Стигматическое изображение — изображение, каждая точка которого соответствует ровно одной точке изображаемого объекта. Оптическая система, формирующая стигматическое изображение трёхмерной области, называется абсолютной. Для формирования стигматического изображения необходимо, чтобы лучи, испущенные каждой точкой оптического объекта, после прохождения через оптическую систему пересекались строго в одной точке. Как следствие, в таких системах отсутствуют явления аберрации и дифракции света. Примером абсолютной оптической системы является «Рыбий глаз» Максвелла, представляющий собой неоднородную сферически-симметричную среду. В рамках данной задачи вам сначала предстоит описать оптические параметры «Рыбьего глаза», а затем проанализировать изображения, получаемые при использовании данной системы.
Часть A. Показатель преломления «Рыбьего глаза» (3.5 балла) Для начала рассмотрим среду с произвольной зависимостью $n(r)$. Обозначим центр среды за точку $O$, а точку траектории луча - за $A$, при этом $OA=r$. Также введём угол $\alpha$ между волновым вектором луча $\vec{k}$ и вектором $\overrightarrow{OA}$ .
Кривизной плоской кривой $\rho$ называется величина, обратная радиусу кривизны траектории. Она может быть найдена следующим образом: $$\rho=\frac{d\theta}{dl} $$ где $dl$ — элемент длины кривой, а $d\theta$ — угол поворота касательной к кривой. Выразите кривизну траектории луча $\rho$ через $r$, $\alpha$ и $\displaystyle\frac{d\alpha}{dr}$.
Рассмотрим произвольную траекторию луча. Пусть при ${OA}_0=r_0$ показатель преломления $n(r_0)=n_0$, а угол $\alpha(r_0)=\alpha_0$. Выразите кривизну траектории луча при $OA=r$ через $n_0$, $r_0$, $\alpha_0$, $r$, $n(r)$ и $\displaystyle\frac{dn(r)}{dr}$. «Рыбий глаз» Максвелла обладает следующим свойством: любой луч, испущенный в некоторой его точке, движется по линии постоянной кривизны.
Используя результат пункта $\textbf{A2}$ , покажите, что кривизна траектории любого луча постоянна при условии: $$n(r)=\frac{n_1}{1+\left(\displaystyle\frac{r}{a}\right)^2} $$ где $n_1$ и $a$ — некоторые положительные постоянные. Во всех остальных пунктах части $\textbf{A}$ эти постоянные считаются известными. Выразите кривизну траектории луча $\rho$ через, $a$, $r_0$ и $\alpha_0$.
Чему равна максимально возможная кривизна траектории луча $\rho_{max}$ при произвольных значениях $r_0$ и $\alpha_0$? Ответ выразите через $a$. Ответ выразите через $a$. Ответ выразите через $a$.
Покажите, что траектории всех лучей, испущенных из точки $A$, находящейся на расстоянии $r_0$ от точки $O$, действительно проходят через одну общую точку $B$. Найдите также величину расстояния $AB=L$. Ответ выразите через $r_0$ и $a$.
Часть B. Источники на поверхности «Рыбьего глаза» (2.5 балла) В 1905 году Роберт Вуд реализовал идею «Рыбьего глаза», в качестве которого использовался шар радиуса $R$, показатель преломления $n$ вещества которого зависел от расстояния $r$ до центра шара по закону: $$n(r)=\displaystyle\frac{2}{1+\left(\displaystyle\frac{r}{R}\right)^2} $$ В этой части задачи вам предлагается исследовать изображения точечных источников света на поверхности «Рыбьего глаза» в системе, состоящей из него и идеальной собирающей линзы. На поверхности «Рыбьего глаза» расположены два точечных источника света. На рисунке, приведённом на миллиметровой бумаге, показаны положения точечных источников света $S_1$ и $S_2$, их изображений в системе, состоящей из «Рыбьего глаза» и идеальной собирающей линзы $S'_1$ и $S'_2$ (причём неизвестно, соответствуют ли источник и изображение с одинаковыми индексами друг другу), а также главного оптического центра линзы $O$. Рисунок приведён в некотором масштабе, $L=10~\text{см}$ — длина стороны квадратной клетки. «Рыбий глаз» целиком находится за фокальной плоскостью линзы.
Из принципа Ферма следует, что время движения всех лучей от точки $A$ до точки $B$ одинаково. Найдите время $T$ после вспышки лучей, через которое произойдёт их фокусировка. Ответ выразите через $n_1$, $r_0$, $a$ и скорость света в вакууме $c$. $\textit{Примечание:}$ вам может понадобиться следующий интеграл: Найдите время $T$ после вспышки лучей, через которое произойдёт их фокусировка. Ответ выразите через $n_1$, $r_0$, $a$ и скорость света в вакууме $c$. $\textit{Примечание:}$ вам может понадобиться следующий интеграл: $$\int\frac{dx}{1+k\cos x}=\frac{2}{\sqrt{1-k^2}}\arctan\left(\sqrt{\frac{1-k}{1+k}}\tan\frac{x}{2}\right)+C\quad\text{при}\quad -1<{k}<1 Найдите время $T$ после вспышки лучей, через которое произойдёт их фокусировка. Ответ выразите через $n_1$, $r_0$, $a$ и скорость света в вакууме $c$. $\textit{Примечание:}$ вам может понадобиться следующий интеграл: $$\int\frac{dx}{1+k\cos x}=\frac{2}{\sqrt{1-k^2}}\arctan\left(\sqrt{\frac{1-k}{1+k}}\tan\frac{x}{2}\right)+C\quad\text{при}\quad -1<{k}<1 $$
Найдите радиус «Рыбьего глаза» $R$.
Соответствует ли изображение $S'_1$ источнику $S_1$? Ответ обоснуйте.
Часть C. Фокусное расстояние «Рыбьего глаза» (2.0 балла) В данной части задачи вам предстоит описать «Рыбий глаз» как линзу в оптической системе. Во всех пунктах этой части задачи работайте в параксиальном приближении. Рассмотрим шар радиуса $R$, показатель преломления вещества $n$ которого зависит от расстояния $r$ до его центра по закону: $$n(r)=\displaystyle\frac{n_1}{1+\left(\displaystyle\frac{r}{a}\right)^2}\qquad n_1\geq{1+\left(\displaystyle\frac{R}{a}\right)^2} $$ Напомним, что оптическим центром оптической системы (если он существует) называется такая точка $O$, что любой луч, проходящий через неё, не преломляется и не смещается. Для «Рыбьего глаза» такой точкой является его центр. Фокусным расстоянием $F$ оптической системы называется расстояние между её оптическим центром $O$ и точкой фокусировки $F'$ параллельного пучка лучей, проходящих вблизи оптического центра системы, т.е $F=OF'$. Рассмотрим луч, падающий на «Рыбий глаз» с углом падения $\alpha\ll{1}$. Обозначим углы так, как показано на рисунке: 1) $\alpha$ — угол падения луча; 2) $\theta$ — угол преломления луча; 3) $\Delta\varphi$ — угол поворота вектора скорости луча при движении внутри «рыбьего глаза»; 4) $\Delta\alpha$ — полный угол поворота вектора скорости луча; 5) $\beta=\angle{NOM}$ — угол, характеризующий точку, в которой луч покидает «рыбий глаз». Далее, если точка фокусировки $F'$ находится левее точки $O$, будем считать «Рыбий глаз» рассеивающей линзой, а если правее — собирающей.
Найдите фокусное расстояние линзы $F$.
Найдите $\Delta{\varphi}$. Ответ выразите через $\alpha$, $n_1$, $a$ и $R$.
$\Delta{\alpha}$ можно представить как $\Delta{\alpha}=k\alpha$. Найдите коэффициент пропорциональности $k$. Ответ выразите через $n_1$, $R$ и $a$.
Выразите фокусное расстояние $F$ «Рыбьего глаза» через $R$ и $k$.
Часть D. Определение параметров «Рыбьего глаза» (4.0 балла) В данной части задачи анализируется следующая оптическая система: На главной оптической оси идеальной тонкой линзы некоторого радиуса $r$ расположен центр $O$ «Рыбьего глаза» радиуса $R=15~\text{см}$ на расстоянии $L=20~\text{см}$ от центра линзы $O'$. За линзой на том же расстоянии $L$ от неё расположен плоский экран. На рыбий глаз параллельно главной оптической оси линзы направляют очень узкий лазерный пучок света, расположенный на высоте $h$ над главной оптической осью линзы, который после прохождения оптической системы попадает на экран. Фокусные расстояния линзы и «Рыбьего глаза» обозначим за $F$ и $F_0$ соответственно. Напомним, что фокусное расстояние $F$ это алгебраическая величина, являющаяся положительной для собирающей линзы и отрицательной для рассеивающей.  На графике приведены две зависимости координаты $y$ лазерного пучка на экране от высоты $h$ лазера над главной оптической осью. Синяя (верхняя) зависимость получается при прохождения лазерного пучка через линзу, а красная (нижняя) зависимость получается, если лазерный пучок падает сразу на экран, минуя линзу. В эксперименте с линзой радиуса $r$ наблюдается скачок $y$ при $h_1=2.10~\text{см}$, а также стремление $y$ к бесконечности при $h_2=8.66~\text{см}$. Производная $\cfrac{dy}{dh}$ в нуле в эксперименте с линзой оказалась равна $k_1=8.62$. Линзу убрали, а эксперимент повторили, что целиком отображается нижней (красной) зависимостью. Производная $\displaystyle\frac{dy}{dh}$ в нуле в эксперименте без линзы оказалась равна $k_2=5.80$. Во всех пунктах данной части задачи обозначение углов то же, что было введено в части $\textbf{C}$, т.е $\Delta{\alpha}=k\alpha$.  В пунктах $\textbf{D1-D5}$ работайте в параксиальном приближении.
При фиксированных значениях $n_1$ укажите, собирающей или рассеивающей является линза при разных значениях параметра $a$. Ответ обоснуйте. Постройте графики зависимости фокусного расстояния $F(x)$ от параметра $x=\cfrac{R}{a}$ при всех его возможных значениях для $n_1=1.5;2.0;2.5;3.0;4.0$ и $R=5~\text{у.е}$.
Найдите зависимость координаты $y$ пучка на экране от $h< h_1$ в эксперименте с линзой. Ответ выразите через $h$, $L$, $F_0$, $F$ и $R$.
Найдите зависимость координаты $y$ пучка на экране от $h< h_1$ в эксперименте без линзы. Ответ выразите через $h$, $L$, $F_0$, $F$ и $R$.
Найдите с точностью до третьей значащей цифры значения фокусного расстояния «Рыбьего глаза» $F_0$ и коэффициента пропорциональности $k$.
Определите численное значение радиуса линзы $r$.
Найдите с точностью до третьей значащей цифры численное значение фокусного расстояния линзы $F$. Собирающая или рассеивающая эта линза? Коэффициента пропорциональности $k$ недостаточно для определения параметров $n_1$ и $a$ «Рыбьего глаза». Из асимптотического стремления $y$ к бесконечности при значении $h=h_2$ получим второе уравнение, связывающее $n_1$ и $a$. Для этого необходимо точно описать траекторию луча в «Рыбьем глазе». Угол падения пучка при значении $h=h_2$ обозначим за $\alpha_0$.
Получите точное выражение для $\Delta{\varphi}$. Ответ выразите через $\alpha$, $n_1$, $a$, $R$.
Получите уравнение, определяющее $n_1$. Уравнение должно содержать только $n_1$, $\alpha_0$ и $k$. Уравнение, полученное вами, не может быть решено на предоставленном вам калькуляторе, поскольку не может быть внесено в него целиком. Однако, углы $\theta$ и $\Delta{\varphi}$ могут быть найдены с помощью калькулятора.
Внесите в таблицу в листе ответов значения углов $\theta(n_1)$ и $\Delta{\varphi}(n_1)$ с точностью до сотых градуса для указанных значений $n_1$. Найдите с точностью до второй значащей цифры значения $n_1$ и $a$.
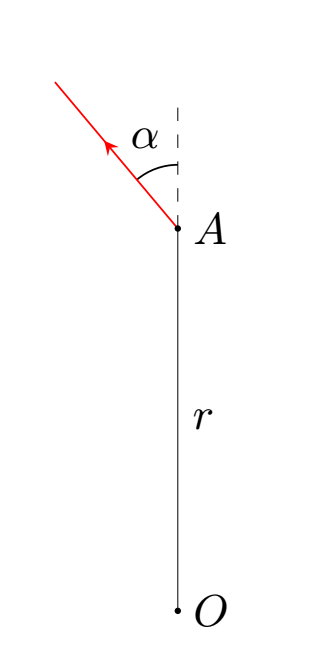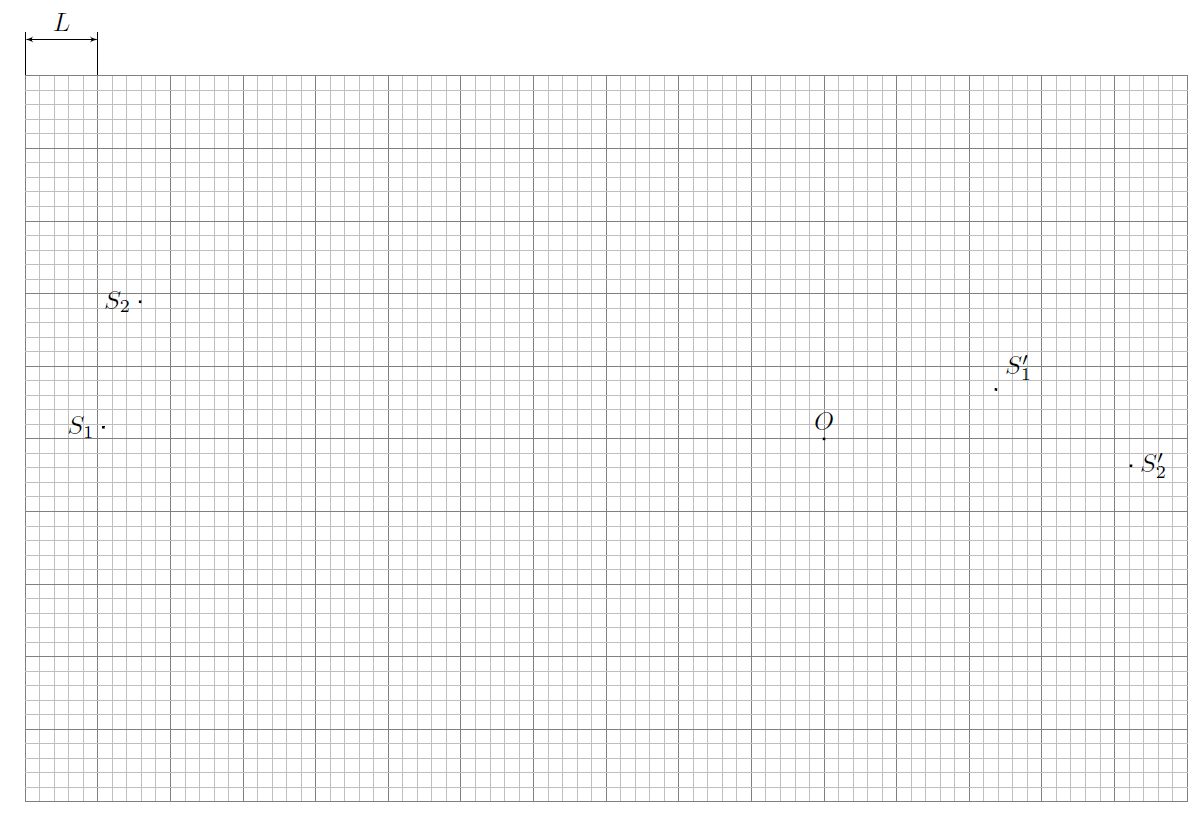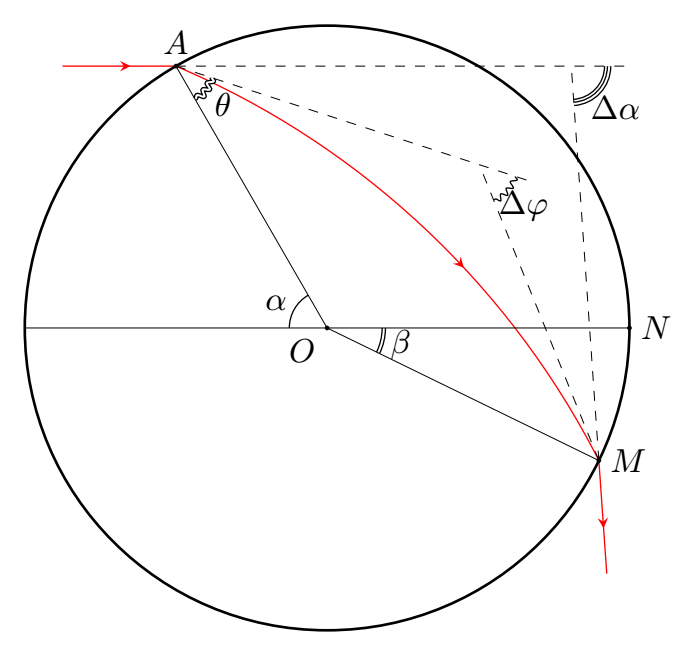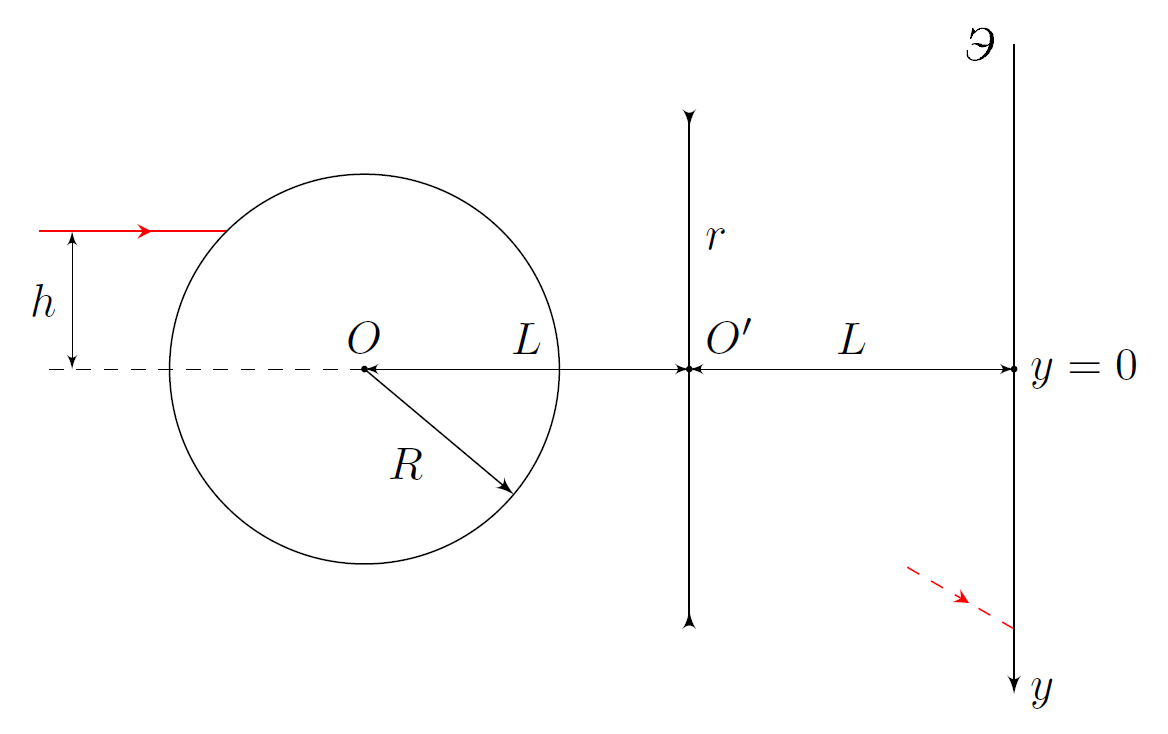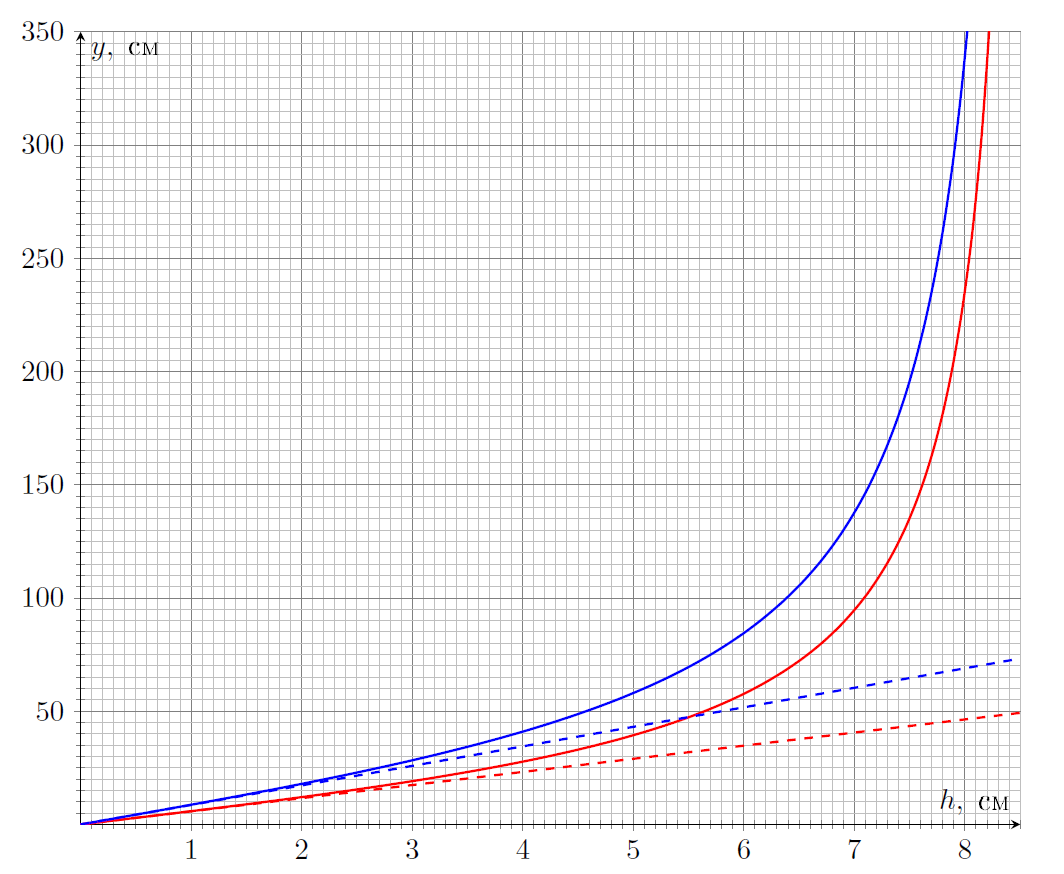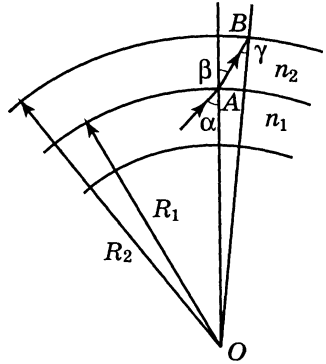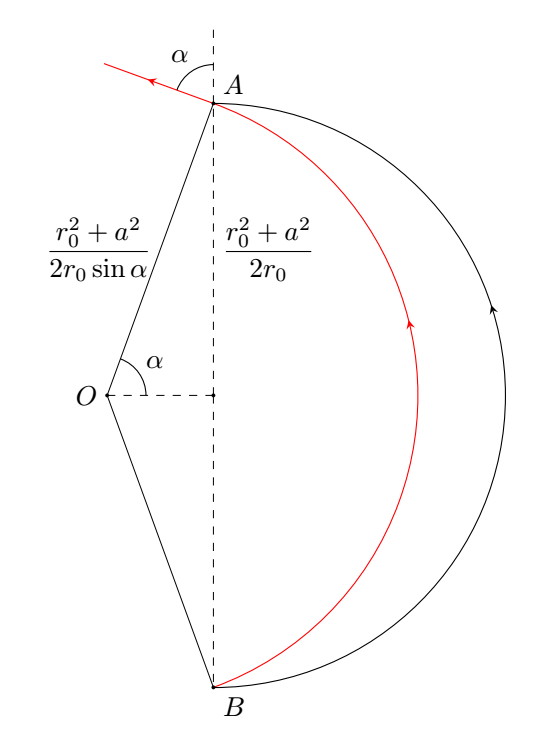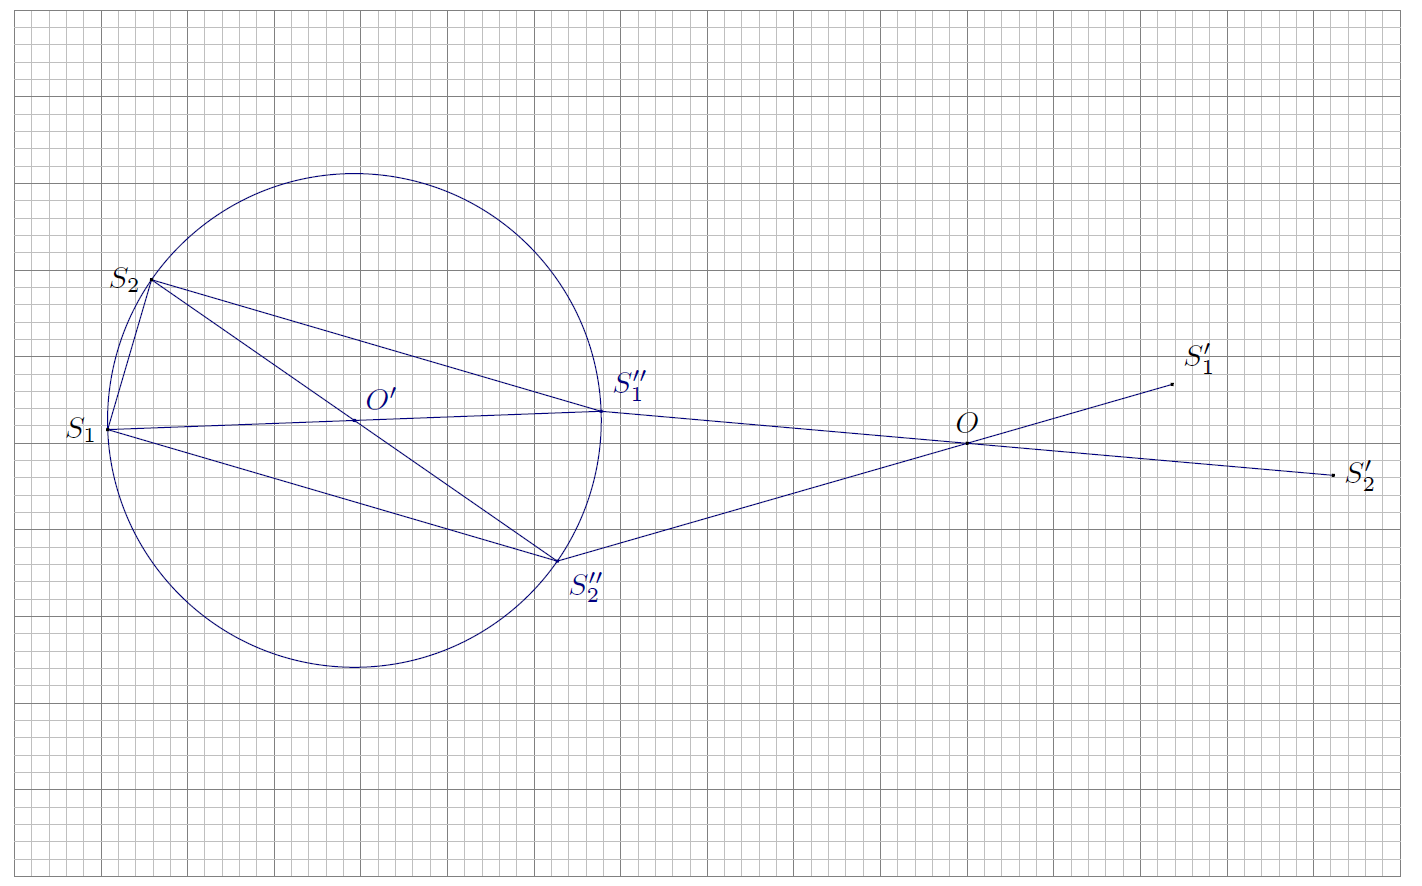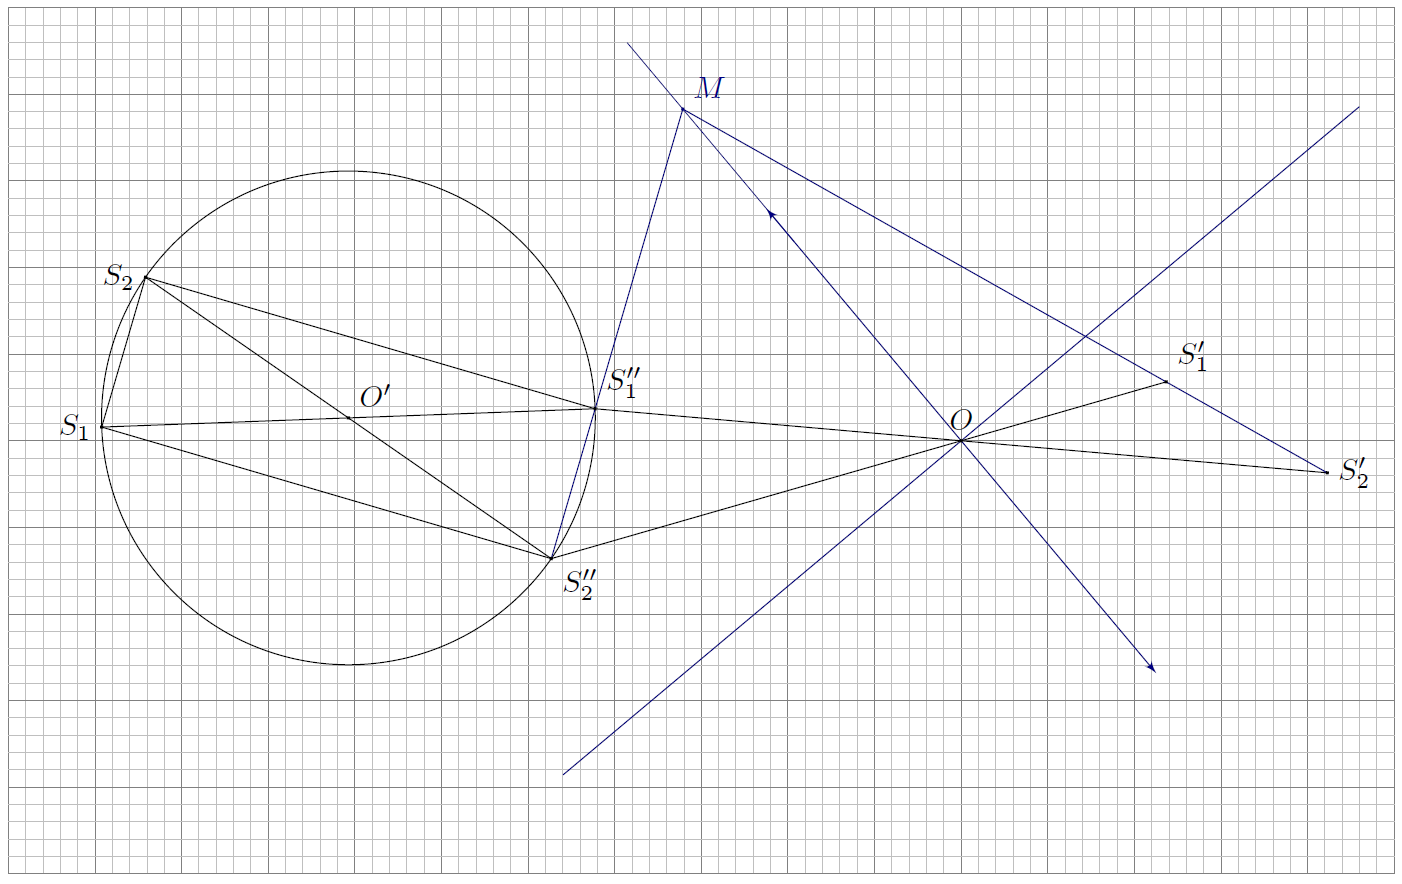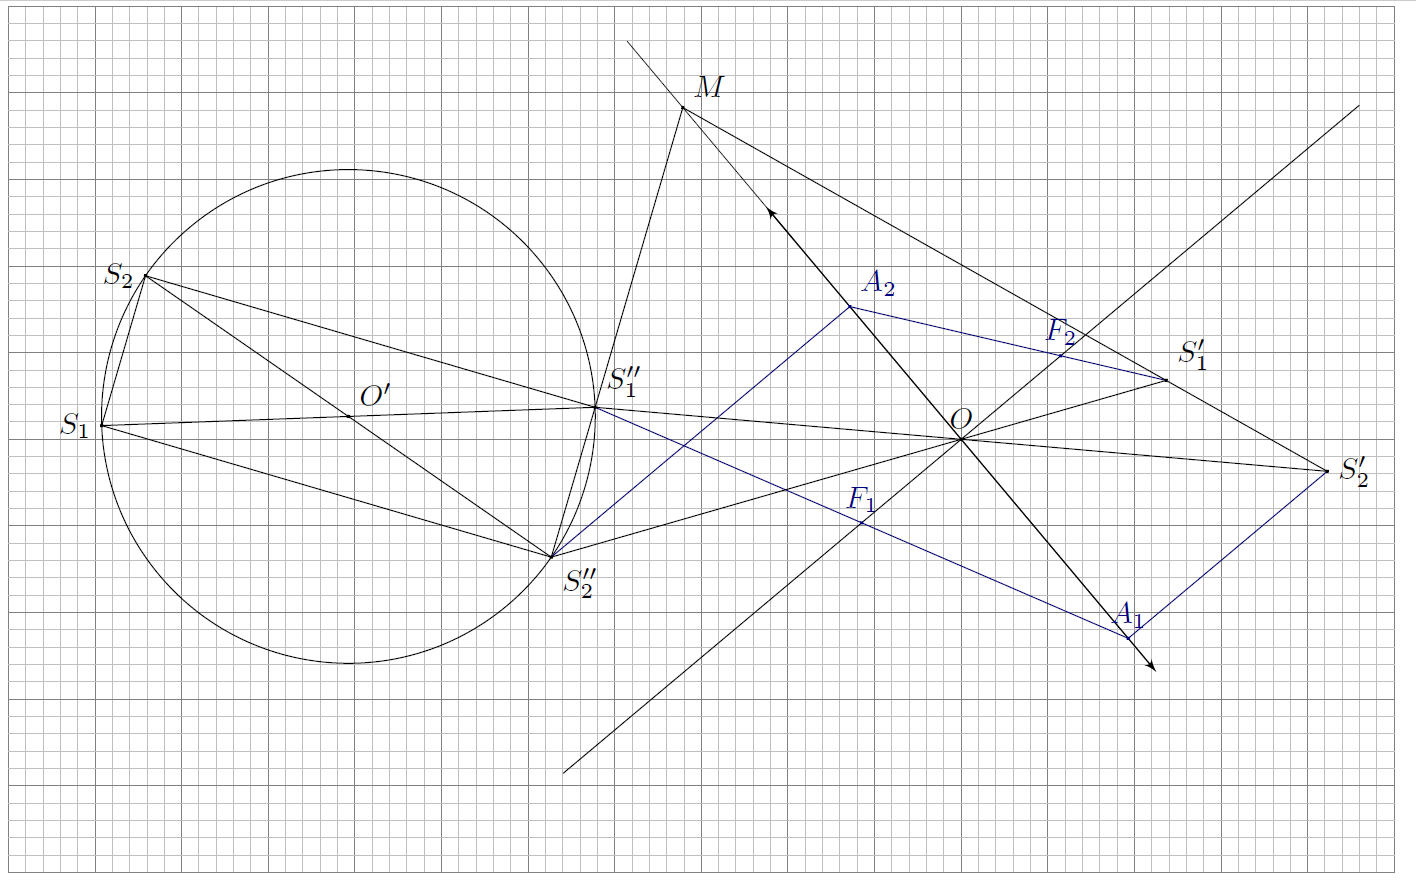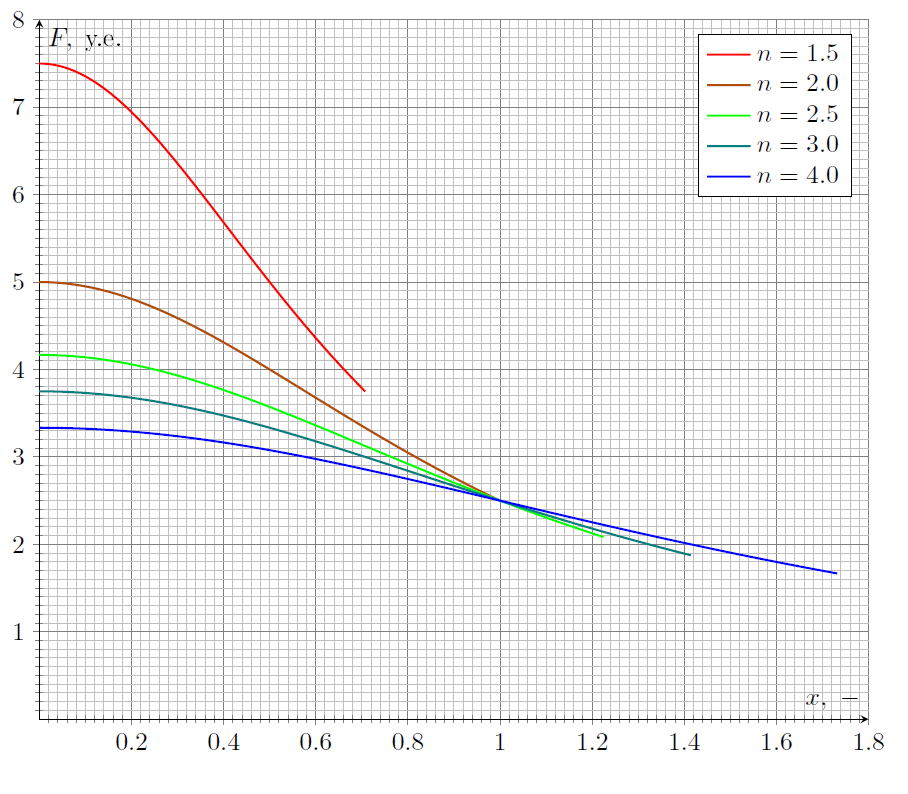
Кривизной плоской кривой $\rho$ называется величина, обратная радиусу кривизны траектории. Она может быть найдена следующим образом: $$\rho=\frac{d\theta}{dl} $$ где $dl$ — элемент длины кривой, а $d\theta$ — угол поворота касательной к кривой. Выразите кривизну траектории луча $\rho$ через $r$, $\alpha$ и $\displaystyle\frac{d\alpha}{dr}$.
Решение: Траектория луча будет плоской. Если $\alpha$ - угол между вектором скорости луча и линией $OA$, а $\varphi$- угол поворота линии $OA$: $$\tan\alpha=\frac{rd\varphi}{dr} $$ По определению кривизна равна $$\rho=\frac{d\theta}{dl} $$ где $dl$ - элемент длины траектории, а $d\theta$ - угол поворота касательной к ней. Выражения для $dl$ и $d\theta$ следующие: $$dl=\frac{dr}{\cos\alpha} \quad\quad\quad d\theta=d\alpha+d\varphi $$ Тогда $$\rho=\cos\alpha\left(\frac{d\alpha}{dr}+\frac{d\varphi}{dr}\right) $$ Выражая:
Ответ: $$\rho=\frac{d\sin\alpha}{dr}+\frac{\sin\alpha}{r} $$

Рассмотрим произвольную траекторию луча. Пусть при ${OA}_0=r_0$ показатель преломления $n(r_0)=n_0$, а угол $\alpha(r_0)=\alpha_0$.  Выразите кривизну траектории луча при $OA=r$  через $n_0$, $r_0$, $\alpha_0$, $r$, $n(r)$ и $\displaystyle\frac{dn(r)}{dr}$.
Решение: Докажем, что для любой траектории луча в сферически симметричной среде выполняется $$nr\sin\alpha=const=n_0r_0\sin\alpha_0 $$ Рассмотрим два тонких сферических слоя, радиусы которых $R_1$ и $R_2$. показатель преломления среды при $R\leq{R_1}$ равен $n_1$, а при $R_1\leq{R}\leq{R_2}$ - $n_2$. Пусть $\alpha$ и $\beta$ - углы падения и преломления на сфере радиуса $R_1$. Из Закона Снэлла для преломления получим: $$n_1\sin\alpha=n_2\sin\beta $$ Пусть $\gamma$ - угол падения на сфере радиуса $R_2$. Из теоремы синусов находим: $$\displaystyle\frac{R_1}{\sin\gamma}=\displaystyle\frac{R_2}{\sin\beta} $$ Исключим $\sin\beta$, получим: $$n_1R_1\sin\alpha=n_2R_2\sin\gamma $$ что и доказывает инвариантность величины $nr\sin\alpha$.  Отсюда находим: $$\frac{d\sin\alpha}{dr}=-\frac{n_0r_0\sin\alpha_0}{n^2r^2}\left(n+r\frac{dn}{dr}\right)\qquad\frac{\sin\alpha}{r}=\frac{n_0r_0\sin\alpha_0}{nr^2} $$ Подставляя в выражение для кривизны:
Ответ: $$\rho=-\frac{n_0r_0\sin\alpha_0}{n^2r}\frac{dn}{dr} $$

Используя результат пункта $\textbf{A2}$ , покажите, что кривизна траектории любого луча постоянна при условии:  $$n(r)=\frac{n_1}{1+\left(\displaystyle\frac{r}{a}\right)^2}  $$  где $n_1$ и $a$ — некоторые положительные постоянные.  Во всех остальных пунктах части $\textbf{A}$ эти постоянные считаются известными.  Выразите кривизну траектории луча $\rho$ через, $a$, $r_0$ и $\alpha_0$.
Решение: $\textit{Примечание:}$ полученные далее результаты могут быть найдены и прямой подстановкой выражения $n(r)$ в дифференциальное уравнение для $\rho$. Если траектория луча имеет постоянную кривизну, переменные разделяются: $$\int\frac{dn}{n^2}=-\frac{\rho}{n_0r_0\sin\alpha_0}\int rdr $$ Откуда $$\frac{1}{n}=\frac{\rho r^2}{2n_0r_0\sin\alpha_0}+C $$ где $C$ - некоторая постоянная интегрирования, определяемая из начальных условий: $$\displaystyle\frac{1}{n_0}-\displaystyle\frac{\rho r_0}{2n_0\sin\alpha_0}=C $$ Как видно, данная в условии задачи зависимость является решением полученного уравнения. Отсюда:
Ответ: $$\rho=\displaystyle\frac{2r_0\sin\alpha_0}{a^2+r^2_0} $$

Чему равна максимально возможная кривизна траектории луча $\rho_{max}$ при произвольных значениях $r_0$ и $\alpha_0$?  Ответ выразите через $a$.
Решение: Максимум, во-первых, достигается при $\sin\alpha_0=1$, а во-вторых - при $r_0=a$. Отсюда:
Ответ: $$\rho_{max}=\frac{1}{a} $$

Покажите, что траектории всех лучей, испущенных из точки $A$, находящейся на расстоянии $r_0$ от точки $O$, действительно проходят через одну общую точку $B$.  Найдите также величину расстояния $AB=L$. Ответ выразите через $r_0$ и $a$.
Решение: Так как $\rho\sim\sin\alpha_0$, центры всех окружностей лежат на прямой, перпендикулярной $OA$, при этом расстояние от этой прямой до точки $A$ равно $l=\displaystyle\frac{r^2_0+a^2}{2r_0}$.  Любые две окружности если пересекаются, то в двух точках. Тогда в силу симметрии вторая точка пересечения $B$ для всех окружностей будет общей и находится от точки $A$ на расстоянии $AB$, равном:
Ответ: $$AB=r_0+\displaystyle\frac{a^2}{r_0} $$

Из принципа Ферма следует, что время движения всех лучей от точки $A$ до точки $B$ одинаково.  Найдите время $T$ после вспышки лучей, через которое произойдёт их фокусировка.  Ответ выразите через $n_1$, $r_0$, $a$ и скорость света в вакууме $c$.  $\textit{Примечание:}$ вам может понадобиться следующий интеграл:  $$\int\frac{dx}{1+k\cos x}=\frac{2}{\sqrt{1-k^2}}\arctan\left(\sqrt{\frac{1-k}{1+k}}\tan\frac{x}{2}\right)+C\quad\text{при}\quad  -1<{k}<1  $$
Решение: $$\textbf{Первый способ} $$ Наиболее простой подход - рассмотреть луч, идущий вдоль линии $OA$. Движение будет прямолинейным, тогда: $$T=\int\limits_0^{r_0}\frac{ndr}{c}+\int\limits_0^{\frac{a^2}{r_0}}\frac{ndr}{c} $$ Подставляя зависимость $n(r)$ и вводя замену переменной $t=\displaystyle\frac{r}{a}$: $$T=\frac{n_1 a}{c}\left(\int\limits_0^{\frac{r_0}{a}}\frac{dt}{1+t^2}+\int\limits_0^{\frac{a}{r_0}}\frac{dt}{1+t^2}\right)=\frac{n_1a}{c}\left(\arctan\frac{r_0}{a}+\arctan\frac{a}{r_0}\right) $$ Таким образом, от $r_0$ время не зависит. $$\textbf{Второй способ} $$ Этот же результат можно получить, явно рассматривая движение по окружности. Рассмотрим ту, для которой $\alpha_0=\frac{\pi}{2}$. Пусть $\beta$ - угловое перемещение луча по окружности от начального положения. Тогда для $r^2$ из теоремы косинусов имеем: $$r^2=\left(\frac{a^2+r^2_0}{2r_0}\right)^2+\left(\frac{a^2-r^2_0}{2r_0}\right)^2-2\left(\frac{a^2+r^2_0}{2r_0}\right)\left(\frac{a^2-r^2_0}{2r_0}\right)\cos\beta $$ Перепишем чуть компактнее: $$r^2=\frac{a^4+r^4_0}{2r^2_0}-\frac{a^4-r^4_0}{2r^2_0}\cos\beta $$ Для промежутка времени имеем: $$dT=\frac{nd\beta}{c\rho}=\frac{a^2r_0n_1}{c(a^2+r^2_0)}\frac{d\beta}{1-\frac{a^2-r^2_0}{a^2+r^2_0}\cos\beta} $$ откуда $$T=\frac{nd\beta}{c\rho}=\frac{a^2r_0n_1}{c(a^2+r^2_0)}\int\limits_0^{\pi}\frac{d\beta}{1-\frac{a^2-r^2_0}{a^2+r^2_0}\cos\beta}=\frac{\pi a^2r_0n_1}{c(a^2+r^2_0)\sqrt{1-\left(\frac{a^2-r^2_0}{a^2+r^2_0}\right)^2}} $$
Ответ: $$T=\frac{\pi n_1a}{2c} $$

Найдите радиус «Рыбьего глаза» $R$.
Решение: Обозначим изображения источников в "Рыбьем глазе" за $S^{''}_1$ и $S^{''}_2$ в соответствии с индексами. Точки $S^{''}_1$ и $S^{''}_2$ лежат на прямых, проходящих через точку $O$ и точки $S'_1$, $S'_2$. В данном случае $r_0=a=R$, поэтому изображения точечных источников в "Рыбьем глазе" расположены в его диаметрально противоположных точках, откуда можно сделать вывод, что точки $S_1$, $S_2$, $S^{''}_1$ и $S^{''}_2$ образуют прямоугольник. Отсюда ясно, что точки $S^{''}_1$ и $S^{''}_2$ также лежат и на прямых, проходящих через точки $S_1$ и $S_2$ перпендикулярно отрезку $S_1S_2$. Проводя эти прямые до пересечений, найдём положения точек $S^{''}_1$ и $S^{''}_2$, при этом учитывая, что $S^{''}_1S^{''}_2\parallel{S_1S_2}$. Величина $S_1S^{''}_1$ является диаметром шара, измеряя который найдём:
Ответ: $$R\approx{2,80L=28,0~\text{см}} $$

Соответствует ли изображение $S'_1$ источнику $S_1$? Ответ обоснуйте.
Решение: Как видно из построений в пункте $\textbf{B1}$:
Ответ: Изображение $S'_1$ не может соответствовать источнику $S_1$.

Найдите фокусное расстояние линзы $F$.
Решение: Проведём прямые, проходящие через пары точек $\left(S^{'}_1, S^{'}_2\right)$ и $\left(S^{''}_1, S^{''}_2\right)$ до пересечения в точке $M$. Эта точка принадлежит плоскости линзы. Поскольку положение главного оптического центра $O$ нам известно, сразу восстановим плоскость линзы и её главную оптическую ось.  Луч, идущий через изображение $S'_2$ параллельно главной оптической оси, до преломления в точке $A$ проходит через фокус линзы $F$. Проведя данный луч, находим:
Ответ: $$F\approx{1{,}5L}=15~\text{см} $$

Найдите $\Delta{\varphi}$. Ответ выразите через $\alpha$, $n_1$, $a$ и $R$.
Решение: Воспользуемся решением пункта $\textbf{A5}$. В точке $B$, находящейся на расстоянии $R+\displaystyle\frac{a^2}{R}$ от точки преломления луча $A$ произошла бы фокусировка лучей, вышедших одновременно из точки $A$. Обозначим показатель преломления "Рыбьего глаза" на поверхности за $n_0=\displaystyle\frac{n_1}{1+\displaystyle\frac{R^2}{a^2}}$ . Тогда угол преломления луча $\theta=\displaystyle\frac{\alpha}{n_0}$. За время движения луча от точки $A$ до точки $B$ вектор скорости луча повернулся бы на угол $2\theta$. Поскольку мы работаем в параксиальном приближении:
Ответ: $$\Delta\varphi=\displaystyle\frac{4\alpha R^2}{n_1a^2} $$

$\Delta{\alpha}$ можно представить как $\Delta{\alpha}=k\alpha$.  Найдите коэффициент пропорциональности $k$. Ответ выразите через $n_1$, $R$ и $a$.
Решение: Найдём угол $\beta$: $$\pi-\alpha+\beta=2\pi-(\pi-\Delta{\varphi})-2\theta\Rightarrow{\beta=\alpha+\Delta{\varphi}-2\theta}=\alpha\left(1+\displaystyle\frac{2(R^2-a^2)}{n_1a^2}\right) $$ При этом полный угол поворота луча $\Delta{\alpha}$ равен $$\Delta{\alpha}=\alpha+\beta=2\alpha\left(1+\displaystyle\frac{(R^2-a^2)}{n_1a^2}\right) $$ откуда:
Ответ: $$k=2\left(1+\displaystyle\frac{(R^2-a^2)}{n_1a^2}\right) $$

Выразите фокусное расстояние  $F$ «Рыбьего глаза» через $R$ и $k$.
Решение: Тогда для фокусного расстояния имеем: $$F=R-\displaystyle\frac{\beta R}{\Delta{\alpha}} $$ или же:
Ответ: $$F=\frac{R}{k} $$

При фиксированных значениях $n_1$ укажите, собирающей или рассеивающей является линза при разных значениях параметра $a$. Ответ обоснуйте.  Постройте графики зависимости фокусного расстояния $F(x)$ от параметра $x=\cfrac{R}{a}$ при всех его возможных значениях для $n_1=1.5;2.0;2.5;3.0;4.0$ и $R=5~\text{у.е}$.
Решение: Подставляя значение $k$, получим: $$F=\displaystyle\frac{R}{2\left(1+\displaystyle\frac{R^2-a^2}{n_1a^2}\right)} $$ Поскольку $n_1>1$, знаменатель выражения для $F$ всегда положительный. На графике приведены зависимости $F(x)$ для значения $R=5~\text{у.е}$ при $n_1=1.5;~2.0;~2.5;~3.0;~4.0$ ( сверху-вниз ). При этом значение параметра $\cfrac{R}{a}\leq{\sqrt{n_1-1}}$
Ответ: Линза всегда является собирающей  На графике приведены зависимости $F(x)$ для значения $R=5~\text{у.е}$ при $n_1=1.5;~2.0;~2.5;~3.0;~4.0$ ( сверху-вниз ). При этом значение параметра $\cfrac{R}{a}\leq{\sqrt{n_1-1}}$

Найдите зависимость координаты $y$ пучка на экране от $h< h_1$ в эксперименте с линзой. Ответ выразите через $h$, $L$, $F_0$, $F$ и $R$.
Решение: В параксиальном приближении угол падения $\alpha=\cfrac{h}{R}$. После прохождения рыбьего глаза пучок движется под углом $\Delta\alpha=k\alpha$ к главной оптической оси линзы, причём так, будто бы он испущен из её фокуса. Тогда он пересекается плоскость линзы в точке с координатой $y_1$, равной: $$y_1=k\alpha(L-F_0) $$ Пучок параллельных лучей собирается в фокальной плоскости линзы. Исходя из этого восстановим ход пучка после прохождения линзы. Пусть после прохождения линзы пучок движется под углом $\gamma$ к её главной оптической оси. Тогда: $$\gamma F+y_1=\Delta\alpha F $$ откуда: $$\gamma=\Delta\alpha\left(1-\frac{L-F_0}{F}\right) $$ Для координаты $y$ пучка на экране получим: $$y=y_1+\gamma L=(k+1)\alpha\left(L-(L-F_0)\left(\frac{L}{F}-1\right)\right) $$ или же:
Ответ: $$y(h)=\frac{h}{F_0}\left(L-(L-F_0)\left(\frac{L}{F}-1\right)\right) $$

Найдите зависимость координаты $y$ пучка на экране от $h< h_1$ в эксперименте без линзы. Ответ выразите через $h$, $L$, $F_0$, $F$ и $R$.
Решение: При значении $h=h_1$ на графике наблюдается скачок, обусловленный тем, что пучок света не пересекает плоскость линзы и сразу падает на экран. Сразу находим: $$y=k\alpha(2L-F_0) $$ или же:
Ответ: $$y(h)=\frac{h}{F_0}(2L-F_0) $$

Найдите с точностью до третьей значащей цифры значения фокусного расстояния «Рыбьего глаза» $F_0$ и коэффициента пропорциональности $k$.
Решение: Для $F_0$ имеем: $$F_0=\frac{R}{k} $$ Тогда из выражения для $k_2$ находим:
Ответ: $$F_0=\frac{2L}{1+k_2}=5,88~\text{см} $$
Ответ: $$k=\frac{R}{F_0}=2,55 $$

Определите численное значение радиуса линзы $r$.
Решение: В момент скачка луч проходит через край линзы, не преломляясь в ней. Пусть координата $y$ пучка на экране при это равна $H'=12,7~\text{см}$. Из подобия треугольников находим: $$\frac{r}{L-F_0}=\frac{H'}{2L-F_0} $$ откуда: $$r=\frac{(L-F_0)H'}{2L-F_0} $$ После численной подстановки:
Ответ: $$r=5,26~\text{см} $$

Найдите с точностью до третьей значащей цифры численное значение фокусного расстояния линзы $F$. Собирающая или рассеивающая эта линза?
Решение: Из выражения для $k_1$ находим: $$F=\frac{kL(L-F_0)}{k(2L-F_0)-k_1R}=\frac{L(L-F_0)}{2L-F_0(1+k_1)} $$ После численной подстановки находим:
Ответ: $$F=-17{,}1~\text{см} $$
Ответ: Линза является рассеивающей

Получите точное выражение для $\Delta{\varphi}$. Ответ выразите через $\alpha$, $n_1$, $a$, $R$.
Решение: Радиус окружности, по которой движется пучок, равен: $$R_0=\frac{R^2+a^2}{2R\sin\theta} $$ Из теоремы косинусов найдём расстояние между центрами окружности и "рыбьего глаза": $$L^2=R^2+R^2_0-2RR_0\sin\theta=R^2+\cfrac{(R^2+a^2)^2}{4R^2\sin^2\theta}-(R^2+a^2) $$ Подставляя $\sin\theta$, получим: $$L^2=a^2\left(\frac{n^2_1a^2}{4R^2\sin^2\alpha}-1\right) $$ Воспользуемся теоремой синусов: $$\frac{L}{\cos\theta}=\frac{R}{\sin\cfrac{\Delta{\varphi}}{2}} $$ Таким образом: $$\Delta{\varphi}=2\arcsin\frac{R\cos\theta}{L} $$ откуда находим:
Ответ: $$\Delta{\varphi}=2\arcsin\left(\frac{R}{a}\sqrt{\frac{1-\cfrac{\sin^2\alpha(R^2+a^2)^2}{n^2_1a^4}}{\cfrac{n^2_1a^2}{4R^2\sin^2\alpha}-1}}\right) $$

Получите уравнение, определяющее $n_1$. Уравнение должно содержать только $n_1$, $\alpha_0$ и $k$.
Решение: Для угла поворота пучка имеем: $$\Delta{\alpha}=2\alpha-2\theta+\Delta\varphi $$ Отсюда: $$\Delta\alpha=2\alpha-2\arcsin\left(\frac{\sin\alpha(R^2+a^2)}{n_1a^2}\right)+2\arcsin\left(\frac{R}{a}\sqrt{\frac{1-\cfrac{\sin^2\alpha(R^2+a^2)^2}{n^2_1a^4}}{\cfrac{n^2_1a^2}{4R^2\sin^2\alpha}-1}}\right) $$ Из выражения для коэффициента $k$ находим: $$\frac{R^2}{a^2}=1+\frac{n_1(k-2)}{2} $$ Подставляя, получим: $$\Delta\alpha=2\alpha-2\arcsin\left(\frac{\sin\alpha}{n_1}\left(2+\frac{n_1(k-2)}{2}\right)\right)+2\arcsin\left(\sqrt{\left(1+\frac{n_1(k-2)}{2}\right)\left(\cfrac{1-\left(\cfrac{\sin\alpha}{n_1}\left(2+\cfrac{n_1(k-2)}{2}\right)\right)^2}{\cfrac{n^2_1}{4\sin^2\alpha\left(1+\cfrac{n_1(k-2)}{2}\right)}-1}\right)}\right) $$ Асимптотическое стремление к бесконечности достигается при $\Delta\alpha=\cfrac{\pi}{2}$. Тогда уравнение на $n_1$ следующее:
Ответ: $$\frac{\pi}{2}=2\alpha_0-2\arcsin\left(\frac{\sin\alpha_0}{n_1}\left(2+\frac{n_1(k-2)}{2}\right)\right)+2\arcsin\left(\sqrt{\left(1+\frac{n_1(k-2)}{2}\right)\left(\cfrac{1-\left(\cfrac{\sin\alpha_0}{n_1}\left(2+\cfrac{n_1(k-2)}{2}\right)\right)^2}{\cfrac{n^2_1}{4\sin^2\alpha_0\left(1+\cfrac{n_1(k-2)}{2}\right)}-1}\right)}\right) $$

Внесите в таблицу в листе ответов значения  углов $\theta(n_1)$ и $\Delta{\varphi}(n_1)$ с точностью до сотых градуса для указанных значений $n_1$.  Найдите с точностью до второй значащей цифры значения $n_1$ и $a$.
Решение: Решая уравнение на $n_1$, находим: Найдём и $a$: $$a=\frac{R}{\sqrt{1+\cfrac{n_1(k-2)}{2}}} $$
Ответ: $$n_1=5,1 $$  Найдём и $a$: $$a=\frac{R}{\sqrt{1+\cfrac{n_1(k-2)}{2}}} $$
Ответ: $$a=9,7~\text{см} $$
Темы:
T, Оптика, Геометрическая оптика, Преломление, Сборы XY, Y, 2022, Неоднородная среда, Построения